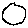
Label: moon